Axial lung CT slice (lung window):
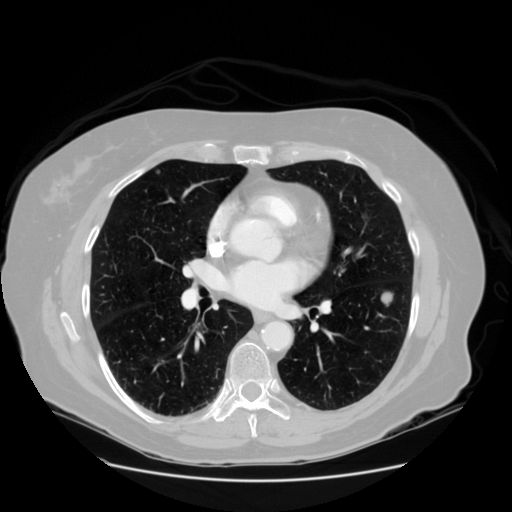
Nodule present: yes
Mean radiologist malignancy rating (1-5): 3.5